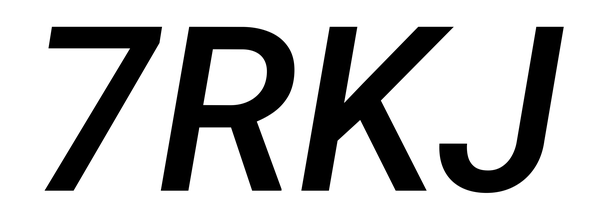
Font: Roboto-Italic_Medium_Italic